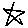
Label: star